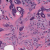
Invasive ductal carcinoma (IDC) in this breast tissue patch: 1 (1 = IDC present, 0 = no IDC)